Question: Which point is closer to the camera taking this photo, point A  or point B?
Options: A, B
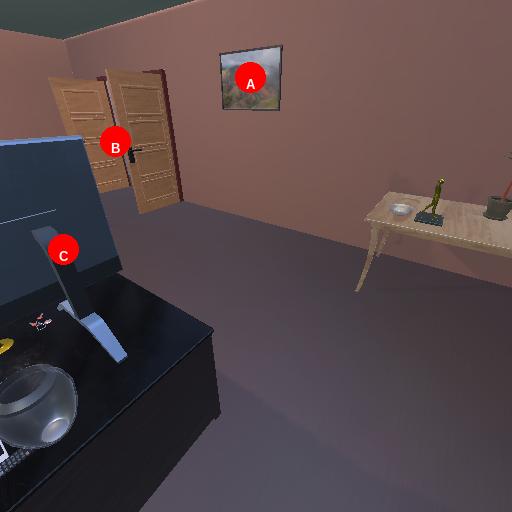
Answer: A